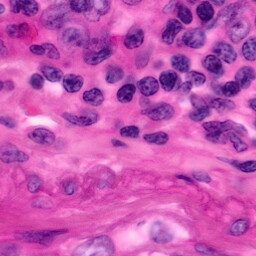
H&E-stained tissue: Pancreatic